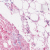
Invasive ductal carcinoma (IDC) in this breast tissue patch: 0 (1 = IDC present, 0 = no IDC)